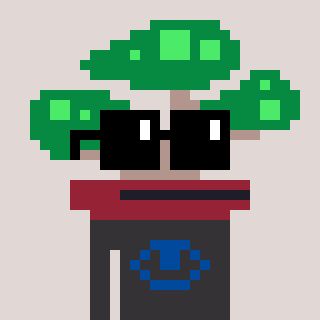
a pixel art character with square black sunglasses, a bonsai-shaped head and a grayscale-colored body on a warm background